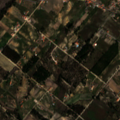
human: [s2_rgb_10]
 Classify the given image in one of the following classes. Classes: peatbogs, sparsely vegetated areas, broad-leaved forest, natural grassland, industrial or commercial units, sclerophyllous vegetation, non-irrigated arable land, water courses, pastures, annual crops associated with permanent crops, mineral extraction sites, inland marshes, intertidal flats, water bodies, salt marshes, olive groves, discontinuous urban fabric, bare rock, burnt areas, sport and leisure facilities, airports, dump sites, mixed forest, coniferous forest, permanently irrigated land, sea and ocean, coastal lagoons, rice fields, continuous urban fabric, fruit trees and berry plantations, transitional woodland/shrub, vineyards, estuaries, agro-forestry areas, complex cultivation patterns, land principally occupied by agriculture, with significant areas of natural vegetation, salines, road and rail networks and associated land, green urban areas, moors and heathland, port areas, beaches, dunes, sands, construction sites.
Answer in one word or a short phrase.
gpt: complex cultivation patterns, mixed forest